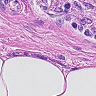
Metastatic tissue present: no